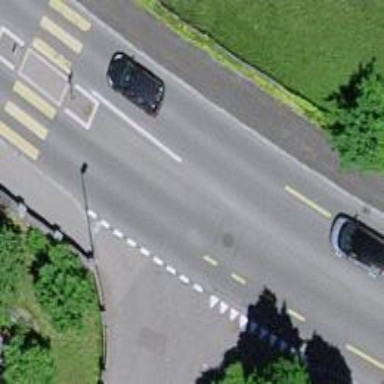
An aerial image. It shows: Primary highway with designated cycle lane.